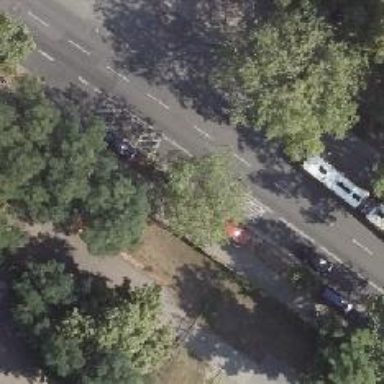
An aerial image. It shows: Secondary road with asphalt surface. There is separate sidewalk and cycleway that shares with busway on the right.